Field crop: tomato
Growth stage: 1
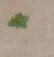
Species: solanum